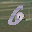
Label: 6